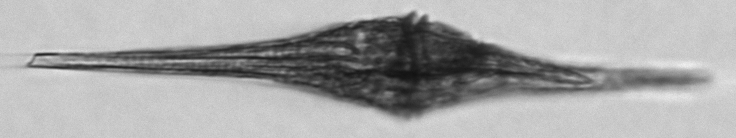
Label: Tripos_furca